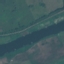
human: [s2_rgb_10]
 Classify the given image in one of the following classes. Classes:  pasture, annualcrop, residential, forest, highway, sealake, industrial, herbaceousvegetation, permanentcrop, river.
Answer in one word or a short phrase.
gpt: River